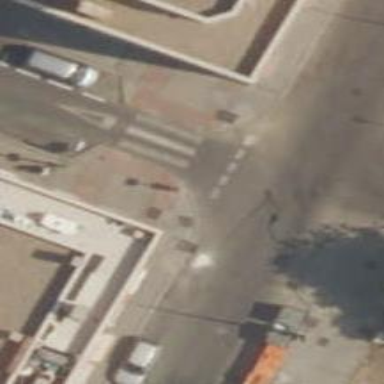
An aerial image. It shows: Uncontrolled zebra crossing on the road.